Field crop: maize
Growth stage: 2
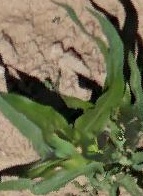
Species: maize